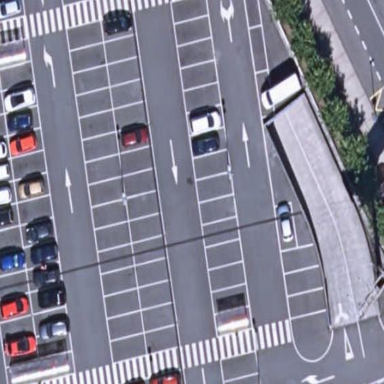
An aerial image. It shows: Parking area with surface.